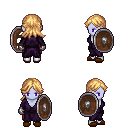
a pixel art fantasy rpg character, female body template, dark elf, purple skin, purple robe, red pants, light blonde loose hair, metal gloves, brown slippers, shield, four views (front, back, left, right), 2x2 character sprite sheet, small pixel art, hard edges, no anti-aliasing